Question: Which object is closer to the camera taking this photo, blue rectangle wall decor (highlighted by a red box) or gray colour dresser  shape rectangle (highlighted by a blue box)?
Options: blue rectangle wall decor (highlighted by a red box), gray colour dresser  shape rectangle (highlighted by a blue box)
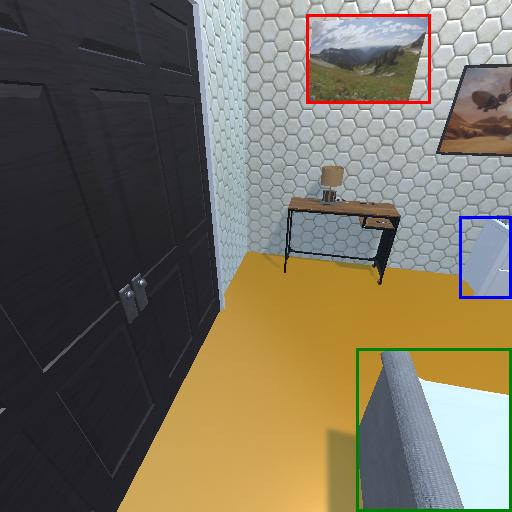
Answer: blue rectangle wall decor (highlighted by a red box)